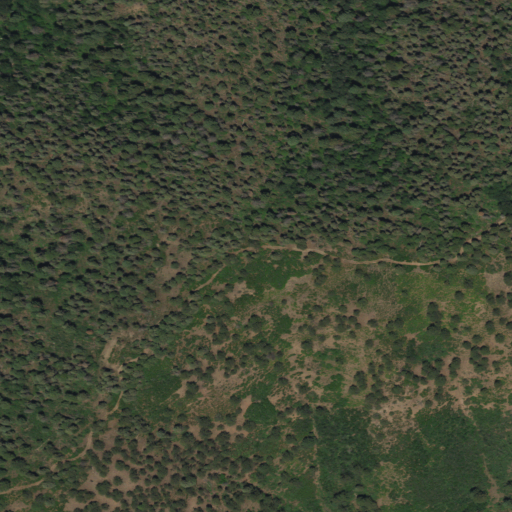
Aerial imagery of mountain in New Mexico named San Miguel Mountain containing evergreen forest, mixed forest, deciduous forest, and shrub